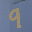
Label: 9